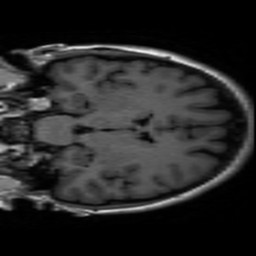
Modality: inplaneT1
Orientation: coronal
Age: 21
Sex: female
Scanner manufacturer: ge
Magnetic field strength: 3 T
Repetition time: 2.499 s
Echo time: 0.02513 s